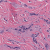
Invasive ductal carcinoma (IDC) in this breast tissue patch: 1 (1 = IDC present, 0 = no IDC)